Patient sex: F
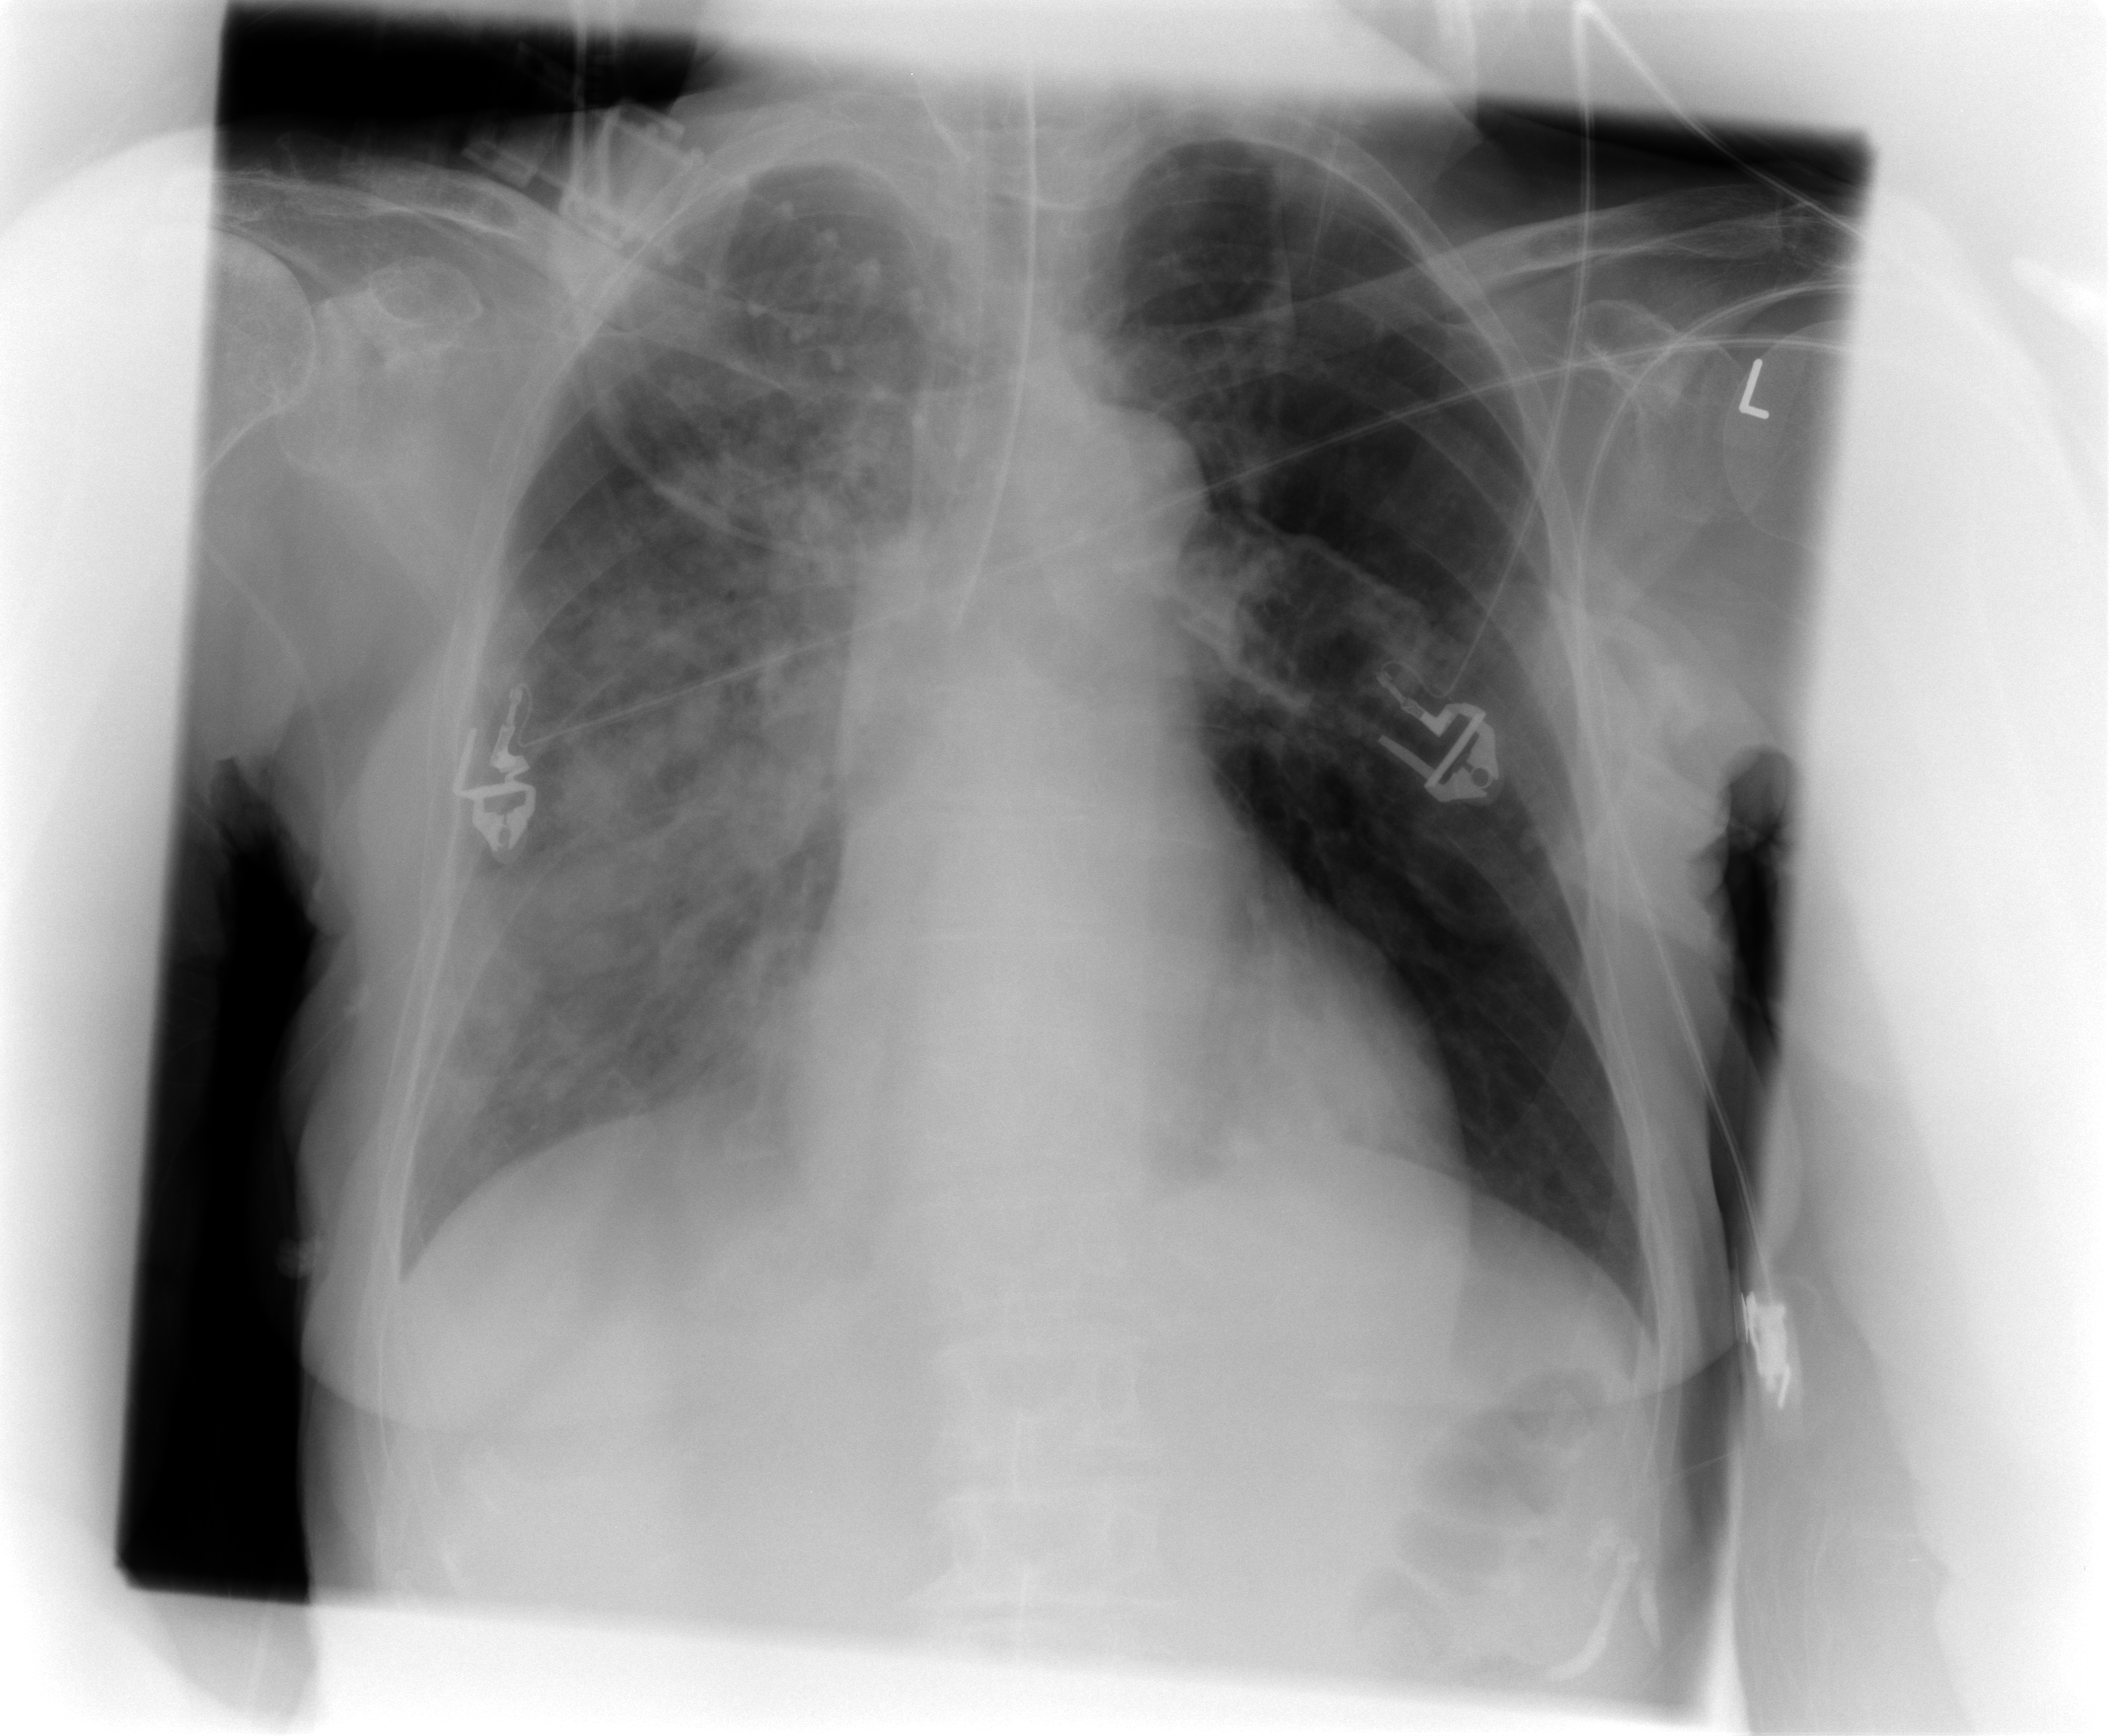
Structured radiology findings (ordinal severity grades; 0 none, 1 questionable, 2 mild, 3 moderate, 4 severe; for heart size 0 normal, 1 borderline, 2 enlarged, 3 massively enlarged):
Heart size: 0
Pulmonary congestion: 0
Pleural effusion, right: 2
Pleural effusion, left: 0
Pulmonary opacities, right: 3
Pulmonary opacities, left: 0
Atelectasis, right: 2
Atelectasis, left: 0